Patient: sex F, age 33
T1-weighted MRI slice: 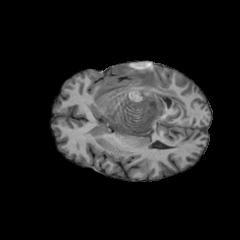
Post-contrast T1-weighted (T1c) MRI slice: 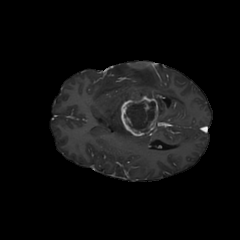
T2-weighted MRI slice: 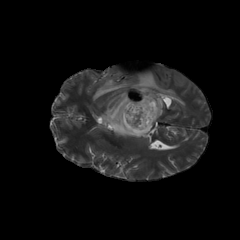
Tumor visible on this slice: yes
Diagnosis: Glioblastoma, IDH-wildtype
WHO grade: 4